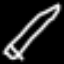
Label: pencil